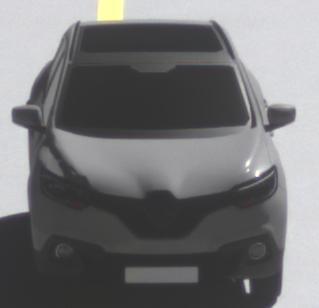
Make: Renault
Model: Kadjar ENERGY TCe 130
Detailed model: Kadjar
Model produced from: 2015/05
Model produced until: 2018/08
Doors: 5
Color: gray
Road condition: dry road
Daytime: morning or afternoon
Contrast: high contrast